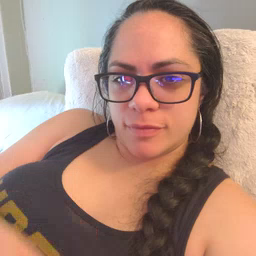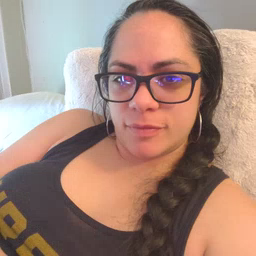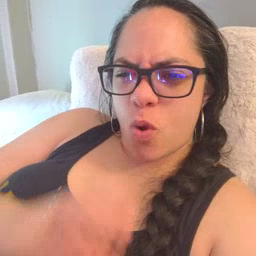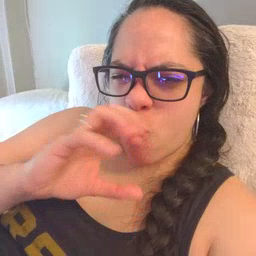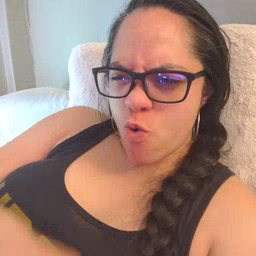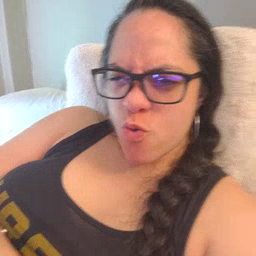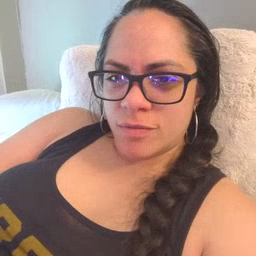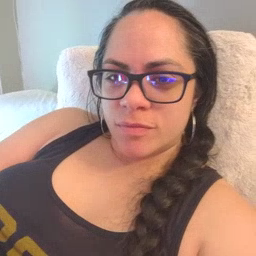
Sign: old